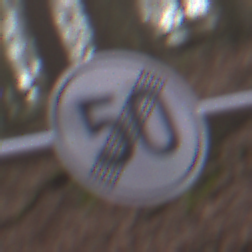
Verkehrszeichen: EndeGeschwindigkeit50
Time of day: Midday
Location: Outdoor (Nature)
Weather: Overcast
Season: Autumn
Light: Natural